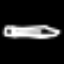
Label: pencil